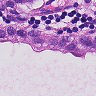
Metastatic tissue present: yes